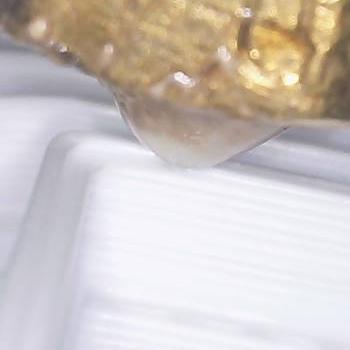
Flow rate: 94%